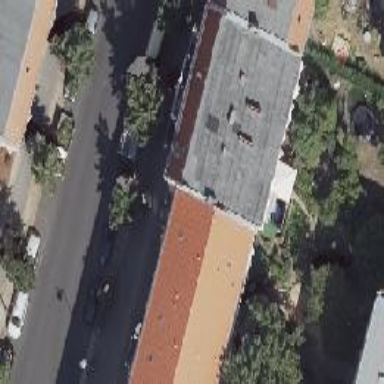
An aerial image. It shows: Saltbox-shaped roof distinguishes these apartments.